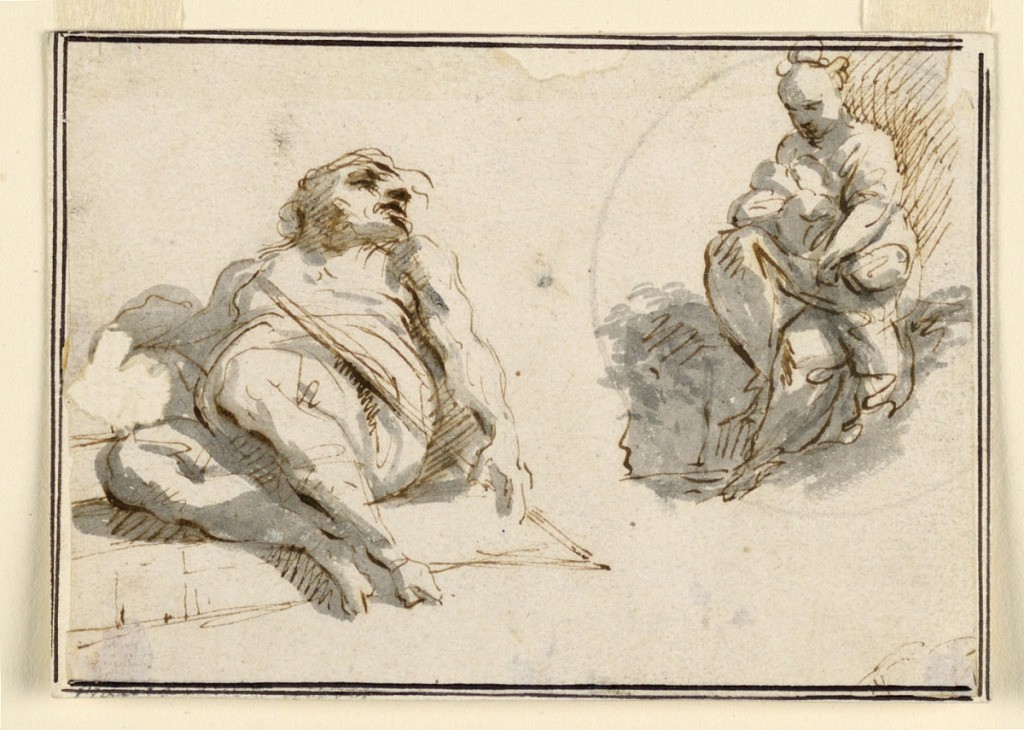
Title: A Sleeping Man and Mother with Baby
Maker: Giuseppe Bernardino Bison, Italian, 1762 - 1844
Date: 1780–1800
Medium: Pen and ink, brush and watercolor on paper
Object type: Drawing
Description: At left, a sleeping man with his feet toward the viewer. At right, the woman. Probably sketches for a rest during the flight to Egypt.